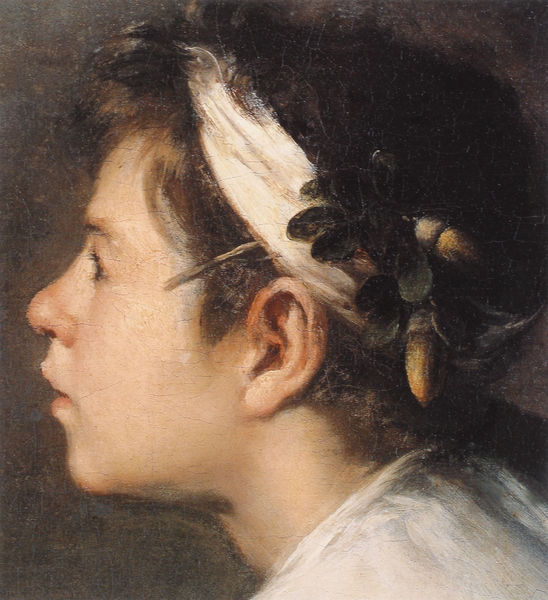
Titel: Buben beim Würfelspiel
Künstler: Bartolomé Esteban Murillo
Institution: München, Alte Pinakothek
Schlagwörter: blätter, dunkel, kopf, weiß, gelb, grün, mädchen, blumen, braun, haar, mund, nase, ohr, profil, schwarz, blick, obst, tuch, beige, alt, hemd, jung, band, falten, gesicht, haarschmuck, kragen, stirnband, bild, bildnis, hals, portrait, schauen, öl, ast, natur, auge, haare, kind, blatt, lippen, ohren, farbig, farbe, haarband, junge, wimpern, striche, knabe, leinwand, kurz, eiche, orh, eichel, eicheln, eichblatt, locjen, auten, strenges profil, wikmpern